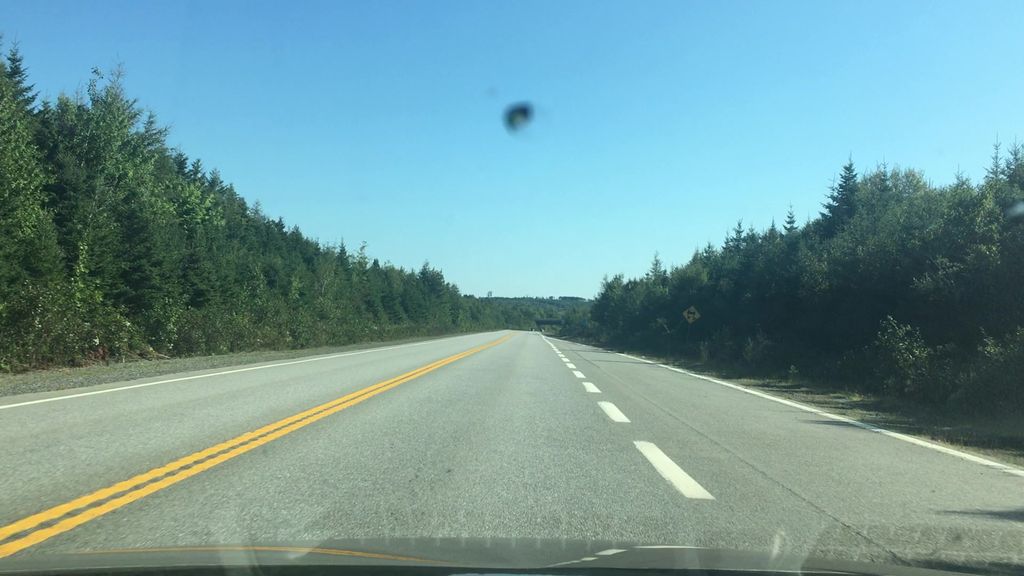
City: halifax